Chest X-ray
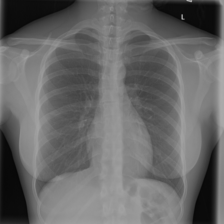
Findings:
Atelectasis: negative
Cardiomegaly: negative
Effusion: negative
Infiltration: negative
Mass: negative
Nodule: negative
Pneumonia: negative
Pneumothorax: negative
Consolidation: negative
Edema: negative
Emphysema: negative
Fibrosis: negative
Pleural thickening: negative
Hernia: negative